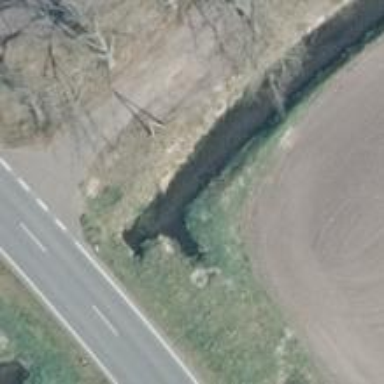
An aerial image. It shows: Culvert tunnel.